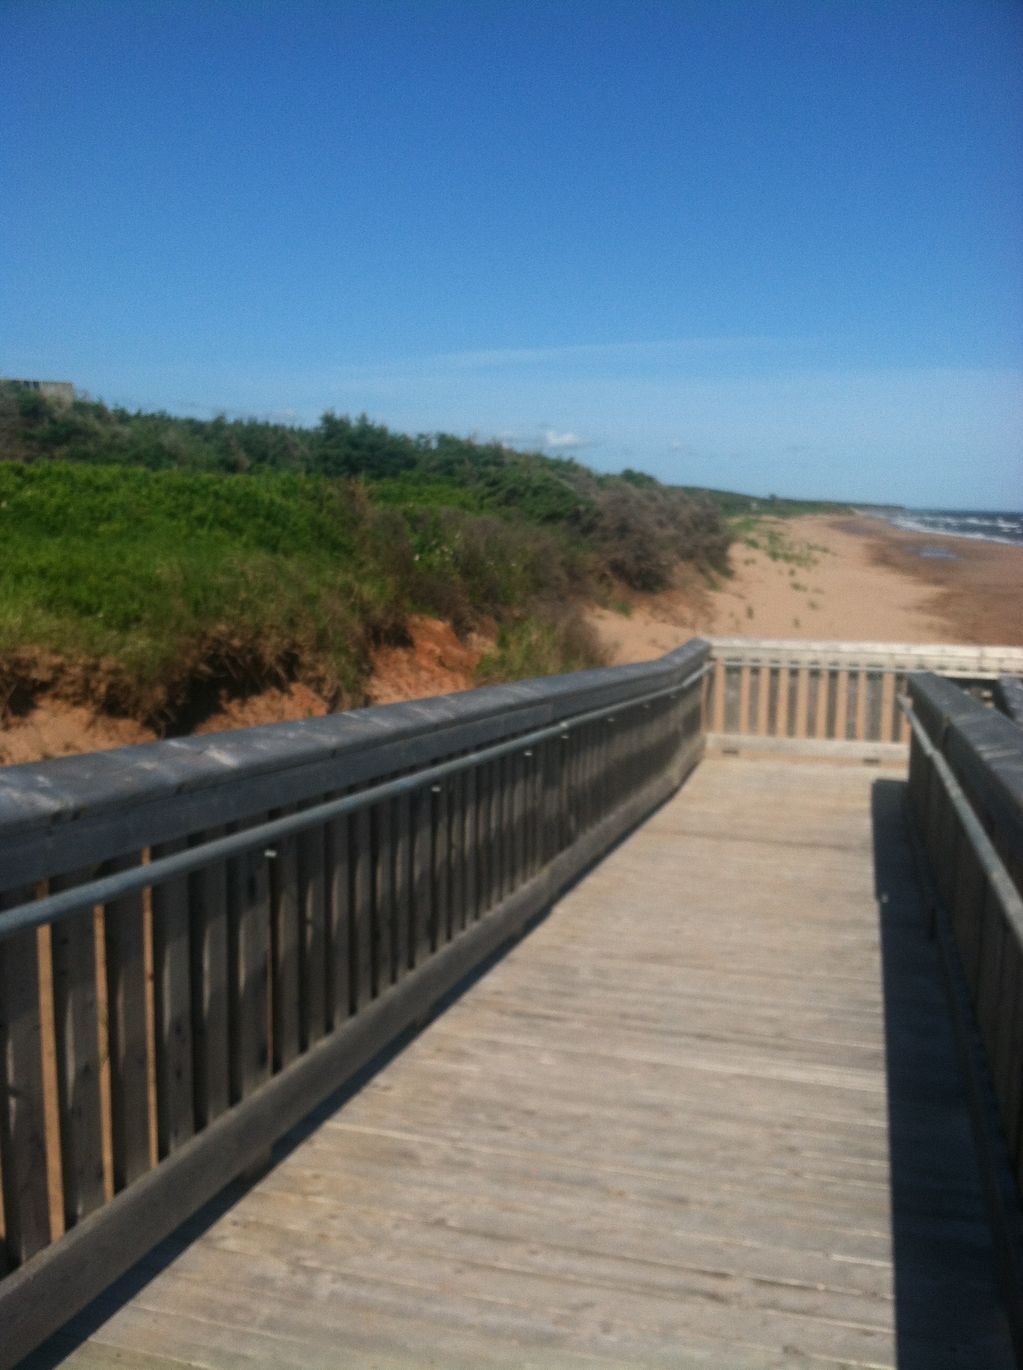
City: charlottetown